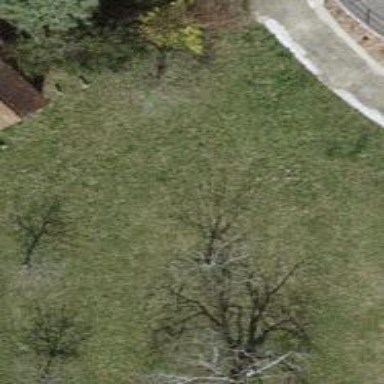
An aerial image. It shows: Single tag "natural: tree."